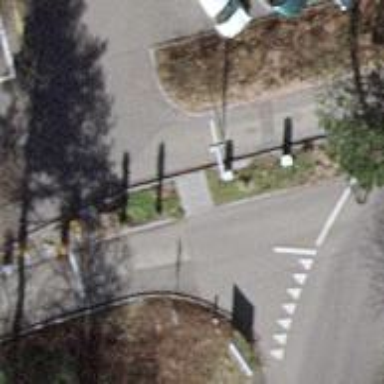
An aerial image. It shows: Lift gate barrier.